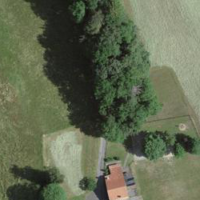
EUNIS habitat code: 44
Species observed at this site:
Corylus avellana
Acer pseudoplatanus